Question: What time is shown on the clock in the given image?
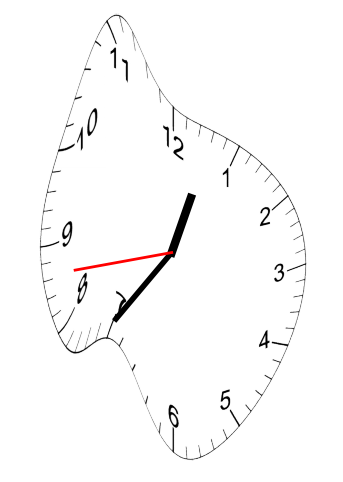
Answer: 12:35:43